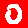
Digit: 0